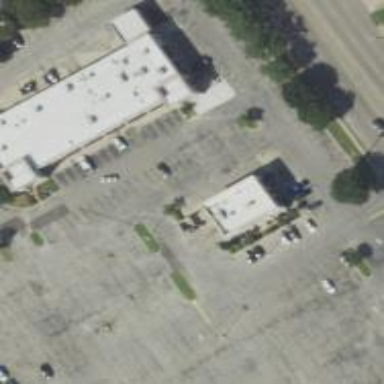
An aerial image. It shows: Fast food establishment.